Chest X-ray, PA view. Patient: 54 years old, sex M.
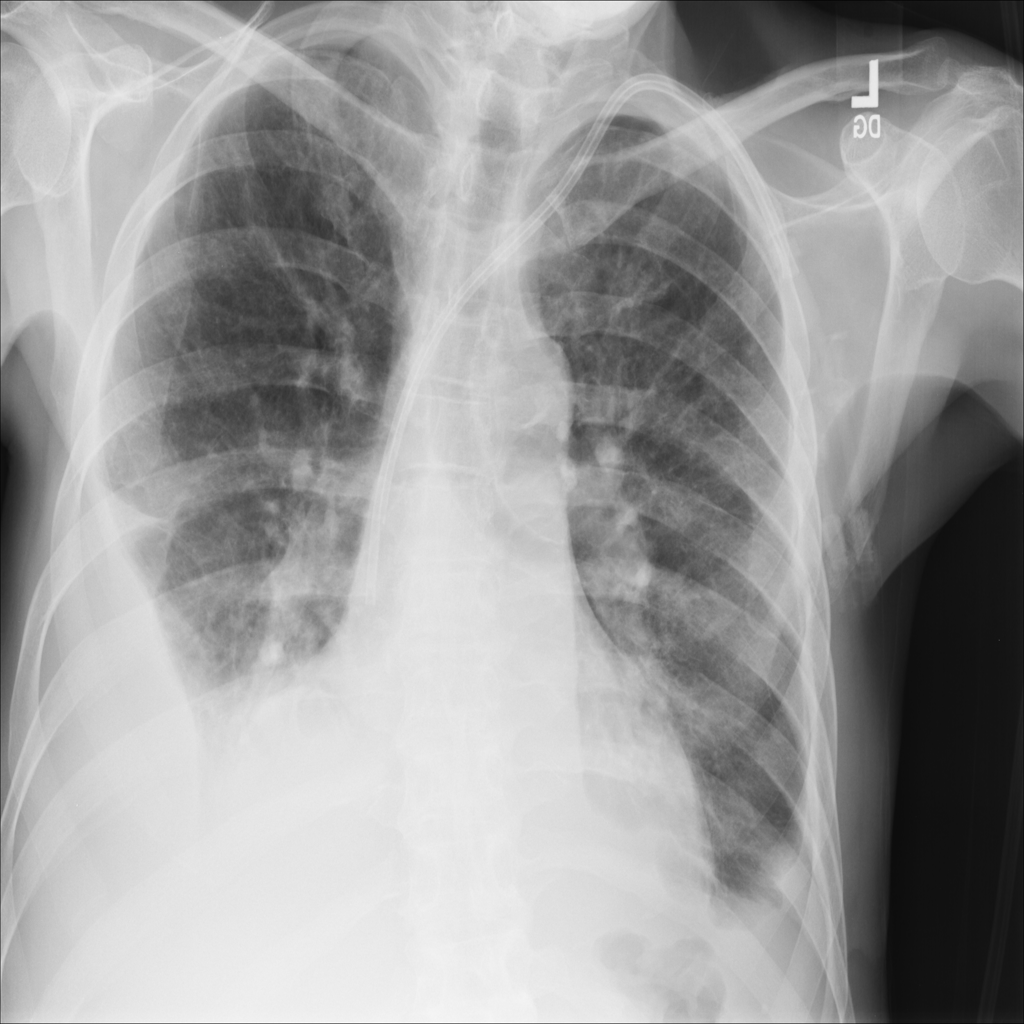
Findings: Atelectasis, Consolidation, Effusion